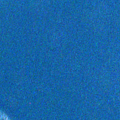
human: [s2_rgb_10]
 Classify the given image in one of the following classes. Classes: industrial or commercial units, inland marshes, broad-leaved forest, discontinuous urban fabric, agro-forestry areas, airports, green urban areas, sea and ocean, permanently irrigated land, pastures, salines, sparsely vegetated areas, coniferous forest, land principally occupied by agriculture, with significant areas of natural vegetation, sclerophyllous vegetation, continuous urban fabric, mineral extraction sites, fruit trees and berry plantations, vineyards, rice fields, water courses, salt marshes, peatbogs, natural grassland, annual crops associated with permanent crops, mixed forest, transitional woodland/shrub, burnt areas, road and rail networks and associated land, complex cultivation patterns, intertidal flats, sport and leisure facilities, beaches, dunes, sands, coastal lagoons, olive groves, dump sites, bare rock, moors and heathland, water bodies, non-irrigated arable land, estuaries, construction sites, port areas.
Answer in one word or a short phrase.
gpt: continuous urban fabric